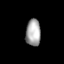
Tissue: lung
Cell type: Others
Senescence score: 0.1388
Nuclear area (px): 389
Mean DAPI intensity: 167.054